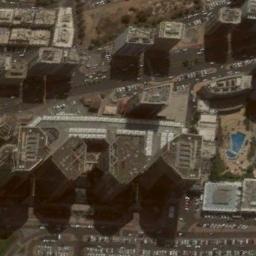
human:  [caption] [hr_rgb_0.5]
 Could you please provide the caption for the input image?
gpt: The commercial area is near a parking lot .

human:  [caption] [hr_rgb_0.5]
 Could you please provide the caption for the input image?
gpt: A commercial area has some high-rise buildings and some roads go through the commercial area .

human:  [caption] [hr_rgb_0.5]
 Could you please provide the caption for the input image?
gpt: There are two rows of tall buildings in the picture .

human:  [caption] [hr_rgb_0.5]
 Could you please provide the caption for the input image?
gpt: In a business district there are several tall buildings of different shapes and several roads and many trees .

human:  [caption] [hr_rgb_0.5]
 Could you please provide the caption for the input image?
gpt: There are buildings arranged neatly on a commercial area .